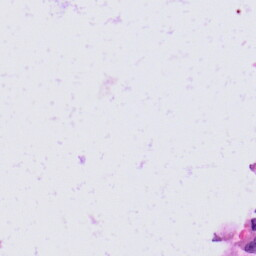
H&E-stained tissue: Skin